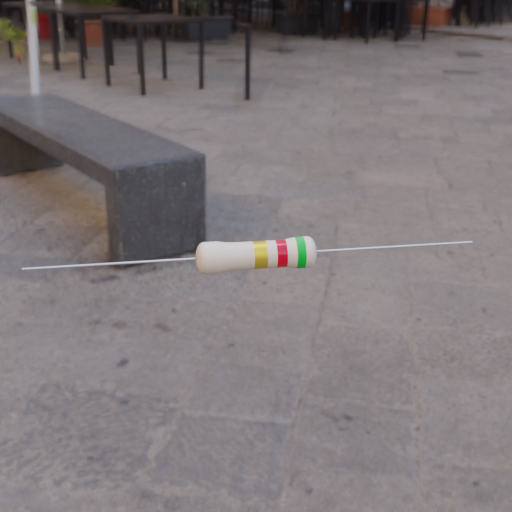
Resistor colour bands (in order): gold, red, green